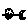
Label: moon